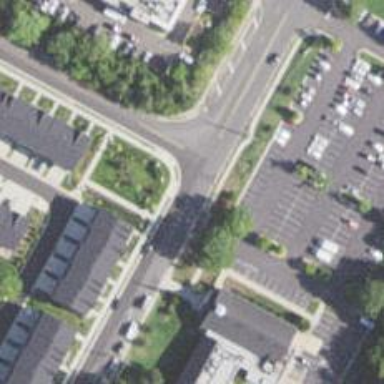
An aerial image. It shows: Residential road with asphalt surface. Sidewalk is present on the left side.